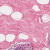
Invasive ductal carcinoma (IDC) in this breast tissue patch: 0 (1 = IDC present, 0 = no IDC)